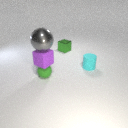
small purple rubber cube above small green rubber sphere